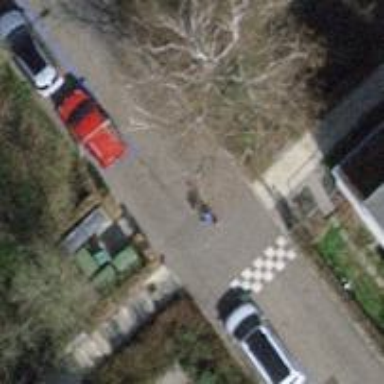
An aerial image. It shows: Asphalt road with traffic calming hump.